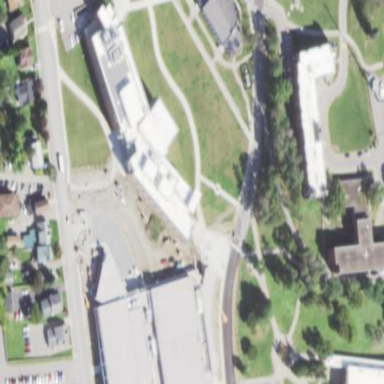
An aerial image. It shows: University building.